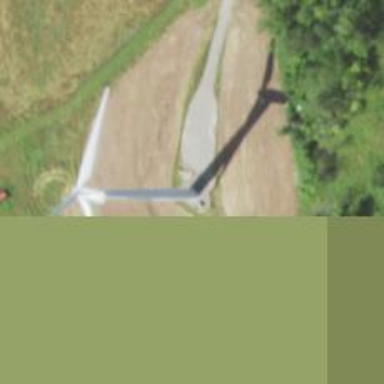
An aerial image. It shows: Wind generator powered by wind. The generator type is horizontal axis and it uses wind turbines.